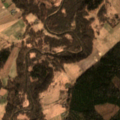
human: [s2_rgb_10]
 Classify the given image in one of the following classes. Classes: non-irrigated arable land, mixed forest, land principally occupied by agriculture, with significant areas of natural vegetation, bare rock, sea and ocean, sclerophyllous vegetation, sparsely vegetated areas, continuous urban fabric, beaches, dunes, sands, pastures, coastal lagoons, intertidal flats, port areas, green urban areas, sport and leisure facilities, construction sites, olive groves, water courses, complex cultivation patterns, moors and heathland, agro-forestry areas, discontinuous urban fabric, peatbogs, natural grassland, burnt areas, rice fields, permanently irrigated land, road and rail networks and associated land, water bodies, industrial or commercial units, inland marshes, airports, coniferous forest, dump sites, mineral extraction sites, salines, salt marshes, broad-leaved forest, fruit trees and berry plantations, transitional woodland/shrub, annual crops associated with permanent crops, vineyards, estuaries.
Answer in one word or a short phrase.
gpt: pastures, complex cultivation patterns, land principally occupied by agriculture, with significant areas of natural vegetation, coniferous forest, mixed forest, transitional woodland/shrub